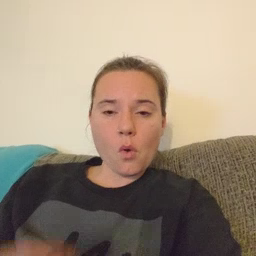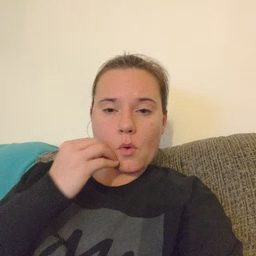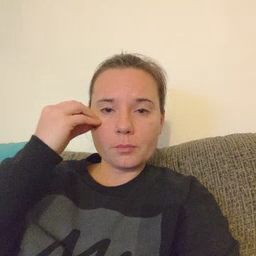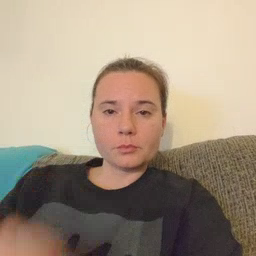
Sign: home